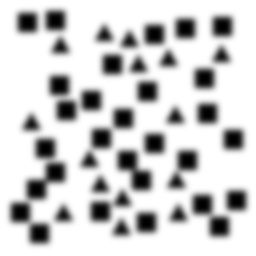
Squares: 29
Triangles: 15
Stars: 0
Total shapes: 44